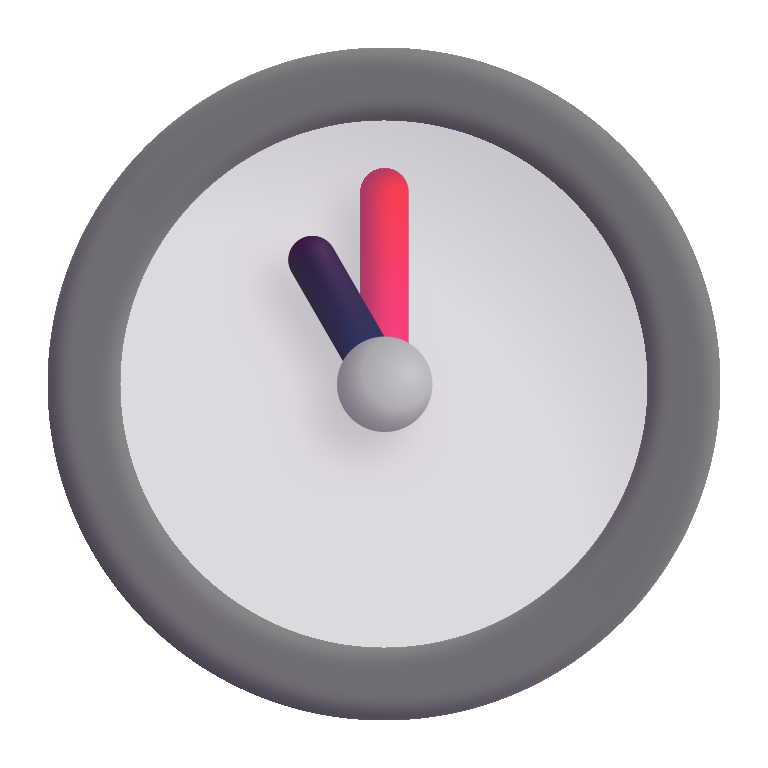
eleven oclock color